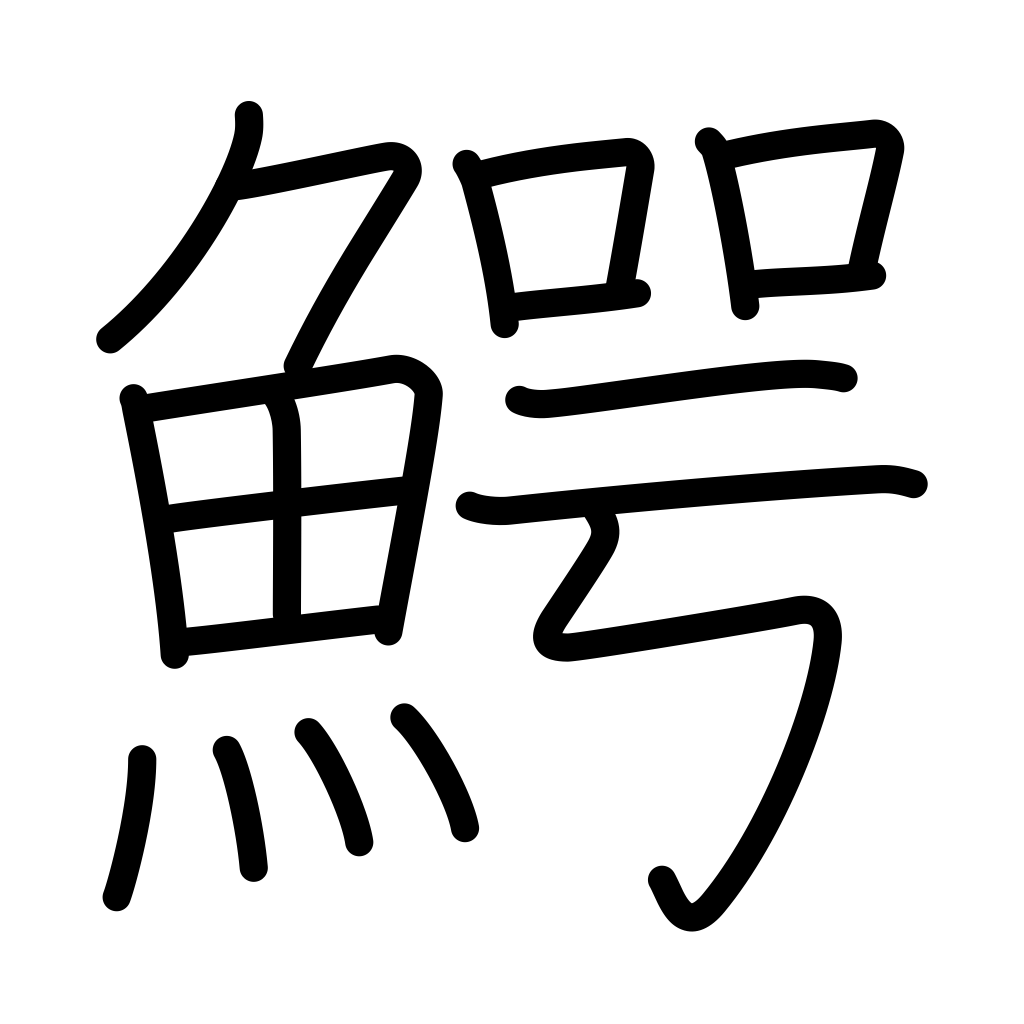
Meaning: alligator, crocodile